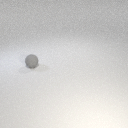
small gray rubber sphere